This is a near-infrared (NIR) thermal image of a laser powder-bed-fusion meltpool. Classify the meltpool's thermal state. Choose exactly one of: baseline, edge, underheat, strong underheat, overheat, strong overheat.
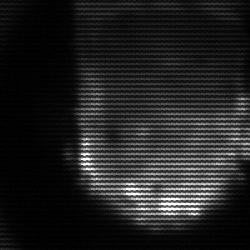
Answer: baseline